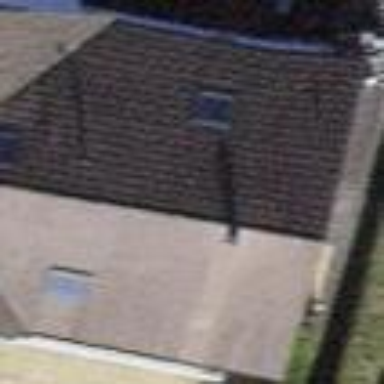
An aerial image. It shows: Simple house.